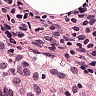
Metastatic tissue present: no